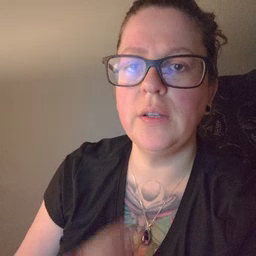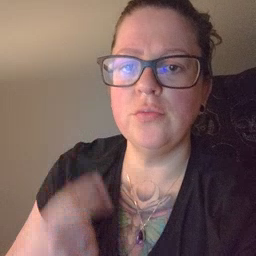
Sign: first